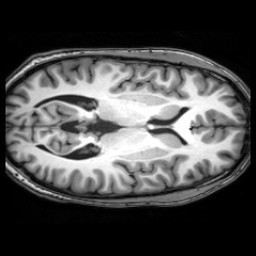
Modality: T1w
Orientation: axial
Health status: healthy
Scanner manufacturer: philips
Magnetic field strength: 3 T
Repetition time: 0.00769 s
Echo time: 0.003501 s